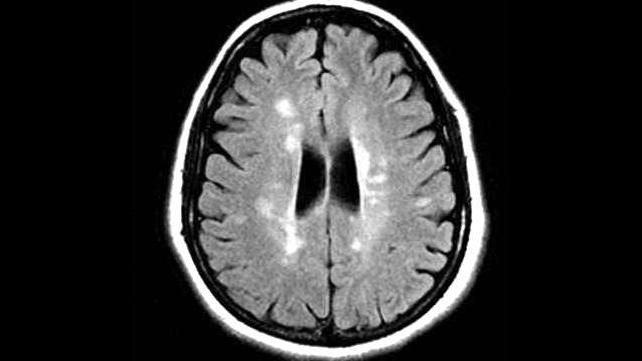
Label: notumor